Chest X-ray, PA view. Patient: 68 years old, sex F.
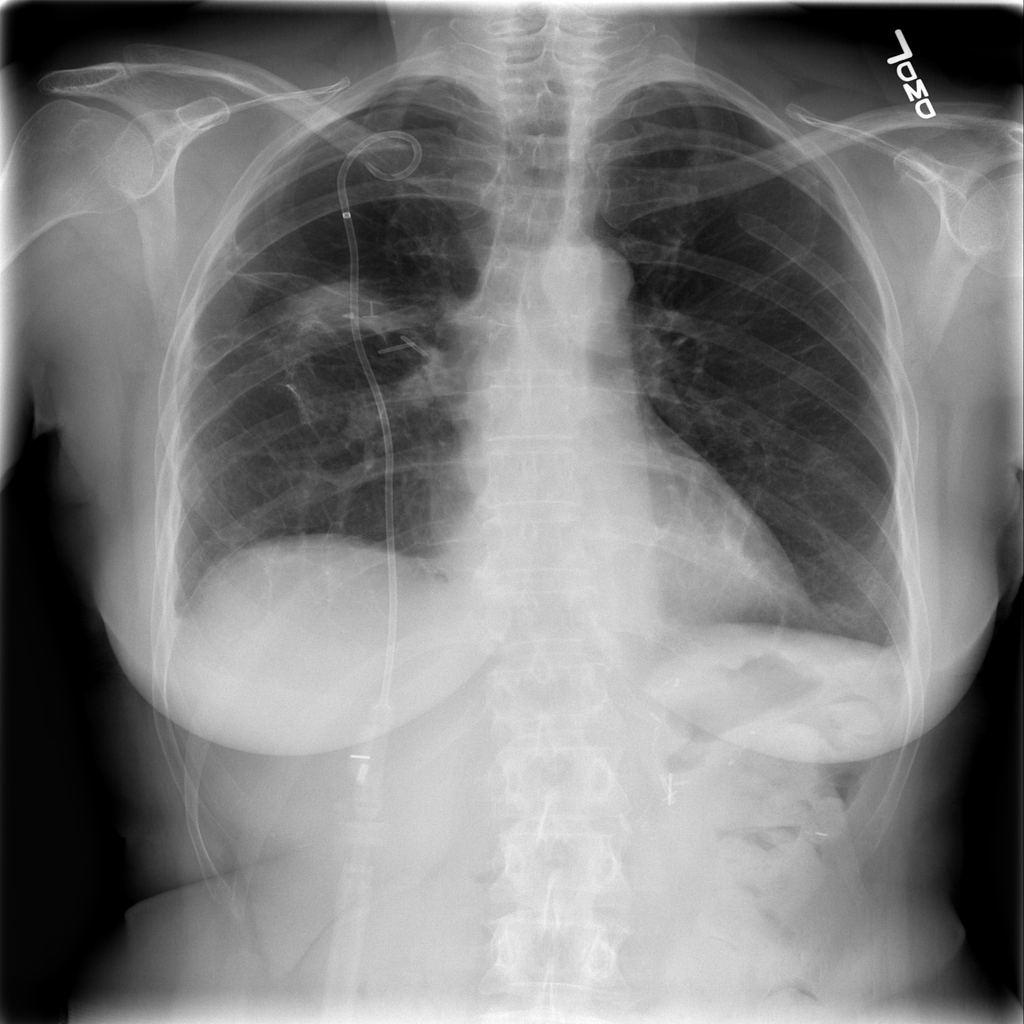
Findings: Pneumothorax